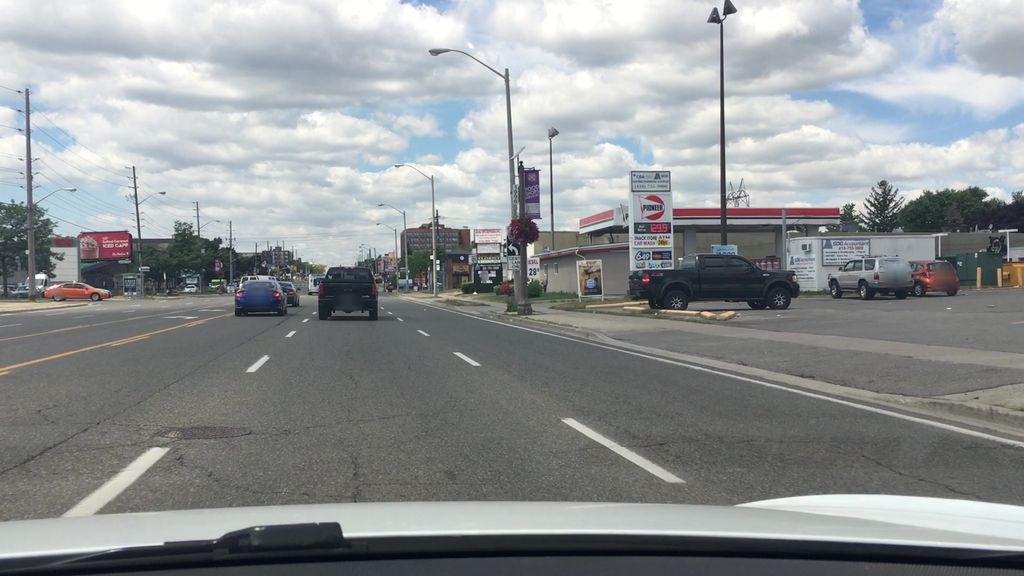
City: toronto